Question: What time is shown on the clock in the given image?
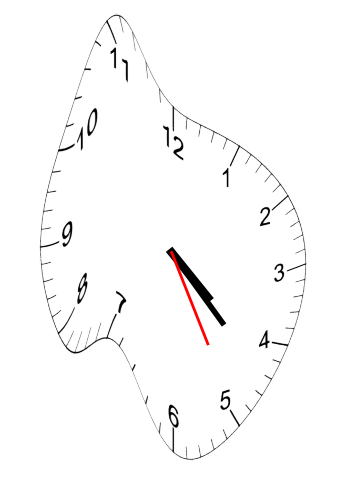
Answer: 04:22:25